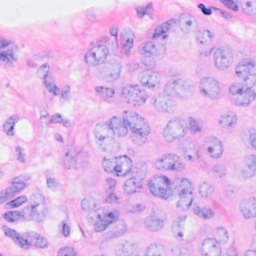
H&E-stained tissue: Breast